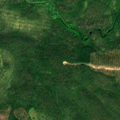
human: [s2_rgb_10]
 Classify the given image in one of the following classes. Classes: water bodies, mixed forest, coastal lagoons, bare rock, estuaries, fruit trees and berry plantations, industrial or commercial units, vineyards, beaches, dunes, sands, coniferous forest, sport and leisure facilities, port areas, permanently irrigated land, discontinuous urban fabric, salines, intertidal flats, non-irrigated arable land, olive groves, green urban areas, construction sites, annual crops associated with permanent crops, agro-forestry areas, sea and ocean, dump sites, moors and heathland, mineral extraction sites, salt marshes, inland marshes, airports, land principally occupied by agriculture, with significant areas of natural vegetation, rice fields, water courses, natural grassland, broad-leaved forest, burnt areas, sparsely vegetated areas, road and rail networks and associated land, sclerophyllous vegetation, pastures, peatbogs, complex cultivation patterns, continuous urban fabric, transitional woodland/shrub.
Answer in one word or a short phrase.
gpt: coniferous forest, mixed forest, transitional woodland/shrub